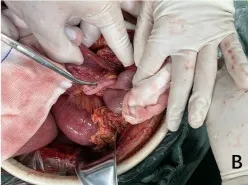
Representative surgical images. (A-E) Images from various stages of the operation showing the overlap of the small intestine and colon. The colon is free and not fixed and the cyst is located in the ileocecal region.
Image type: medical_photograph (other_medical_photograph)